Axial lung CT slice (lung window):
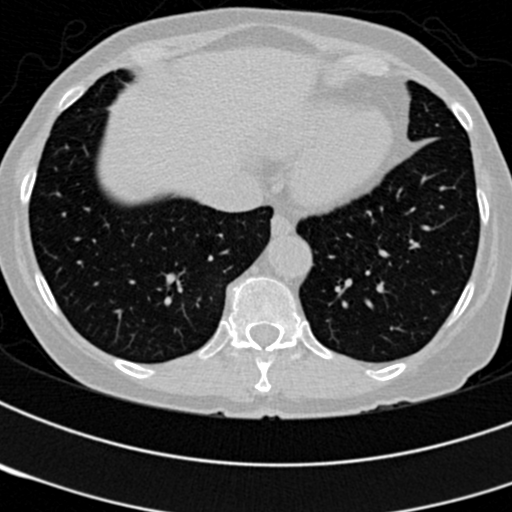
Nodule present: no